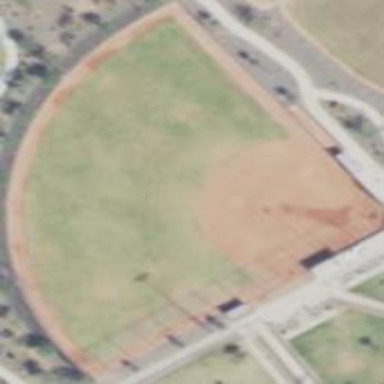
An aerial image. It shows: Baseball pitch for leisure land.